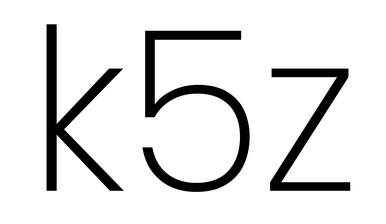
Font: Poppins-ExtraLight